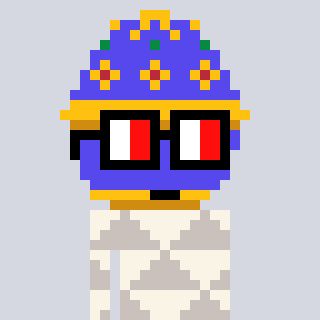
a pixel art character with square glasses with black frames and red eyes, a faberge-shaped head and a foggrey-colored body on a cool background